Interaction volume radius: 10 \u00c5
Interaction volume height: 25 \u00c5
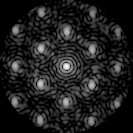
Disorder parameter: 0.3542